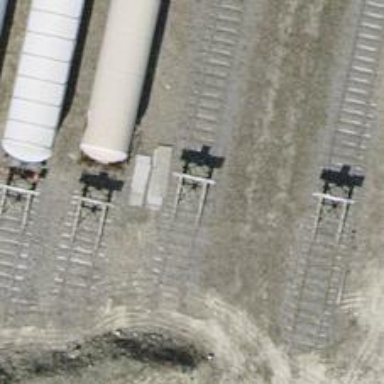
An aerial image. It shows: Railway buffer stop.